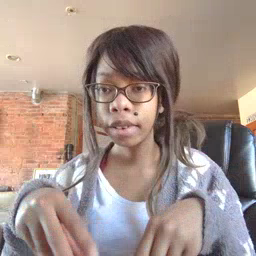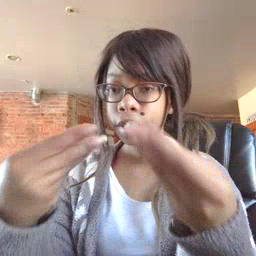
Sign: give